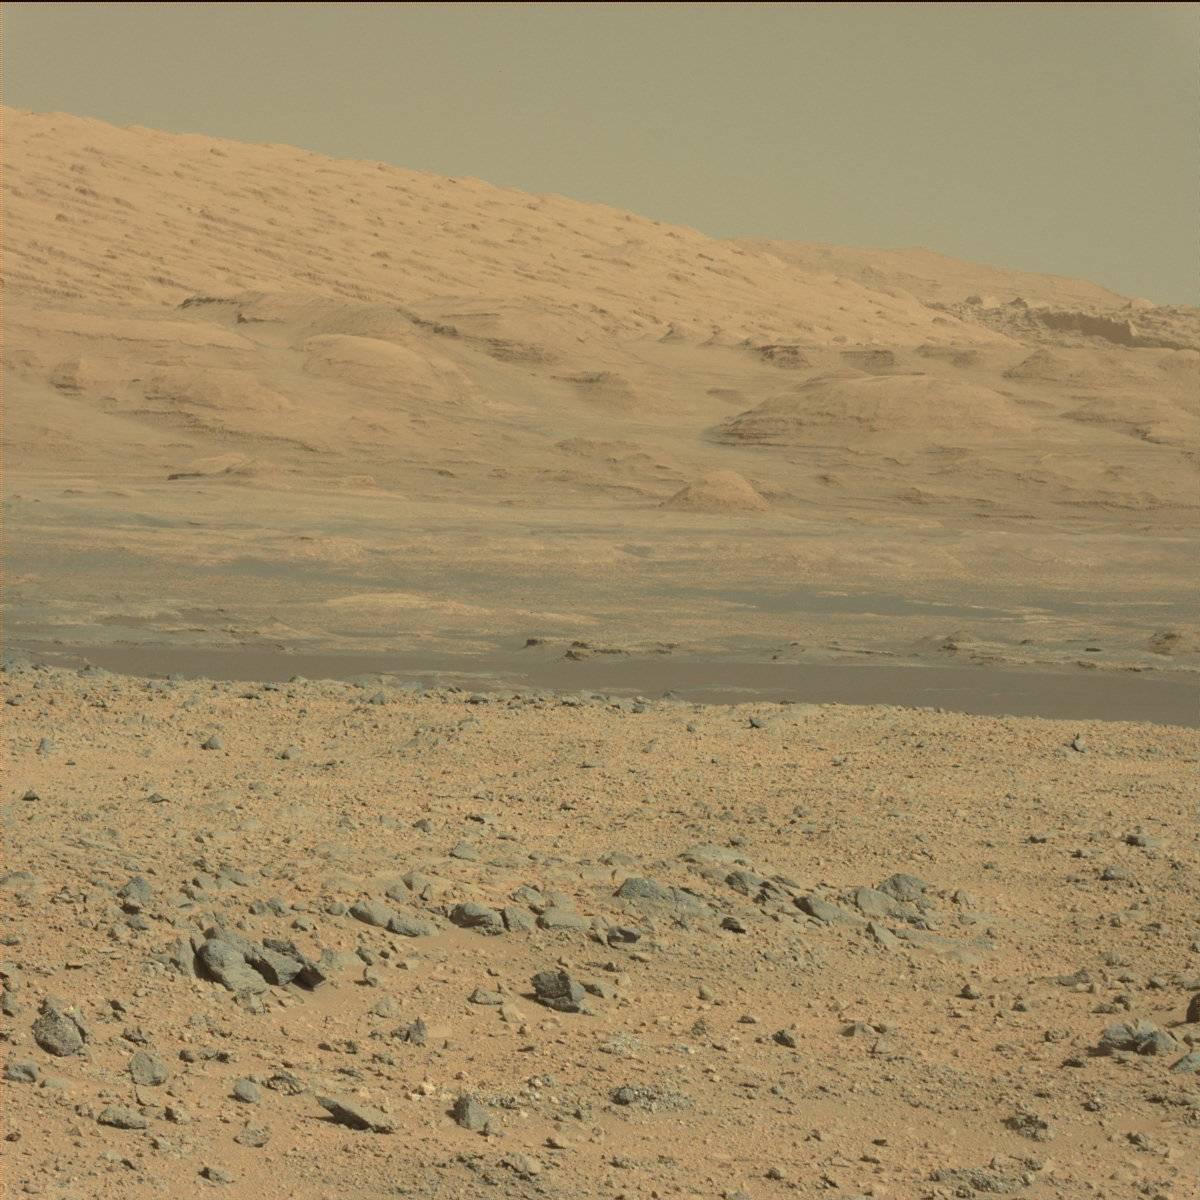
Terrain classes present: Bedrock, Ridge, Sand / Soil, Sky